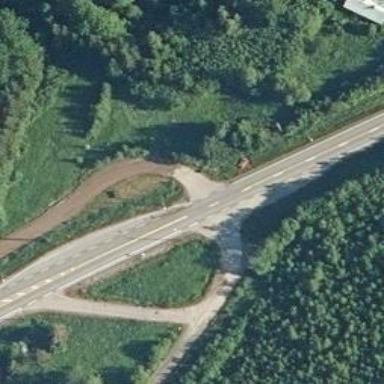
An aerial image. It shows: Primary highway.